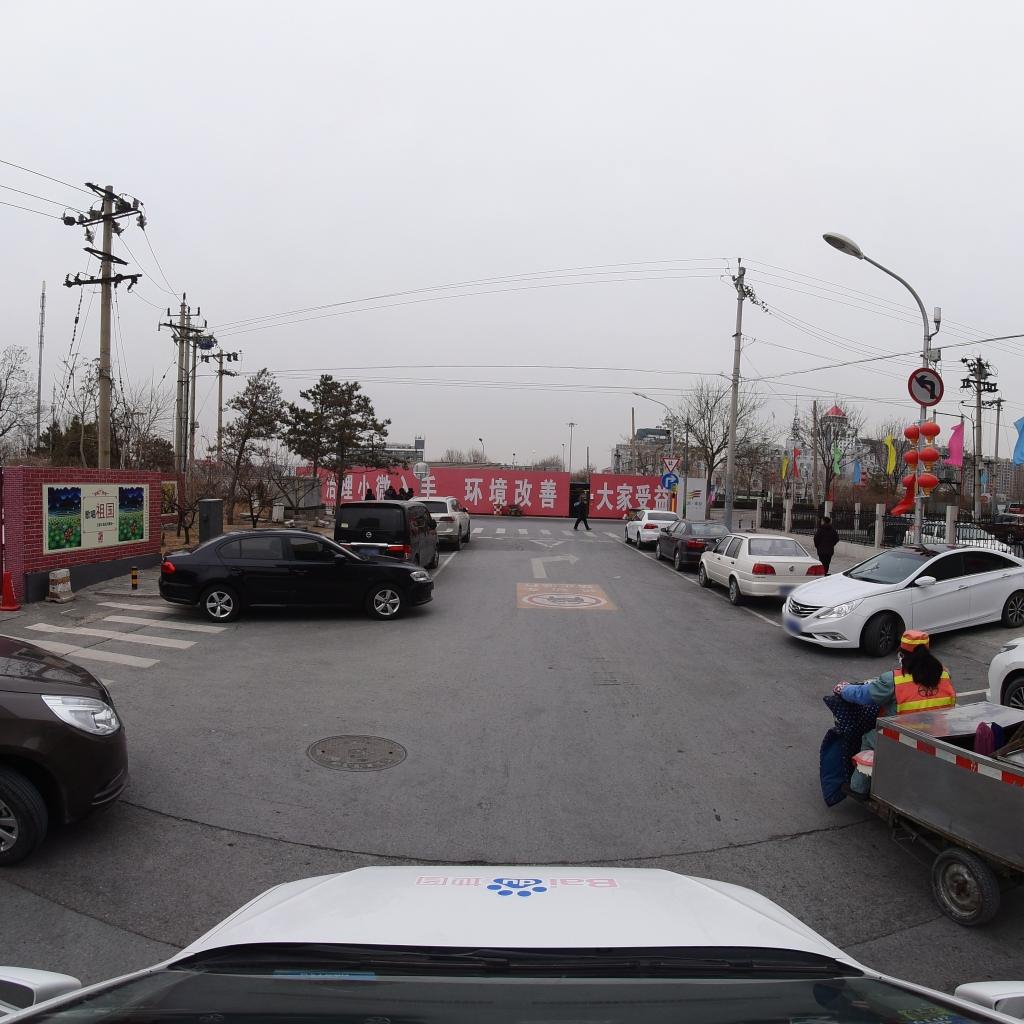
Region: Fengtai
Road damage annotations: transverse crack, manhole cover, transverse crack, transverse crack, alligator crack, longitudinal crack